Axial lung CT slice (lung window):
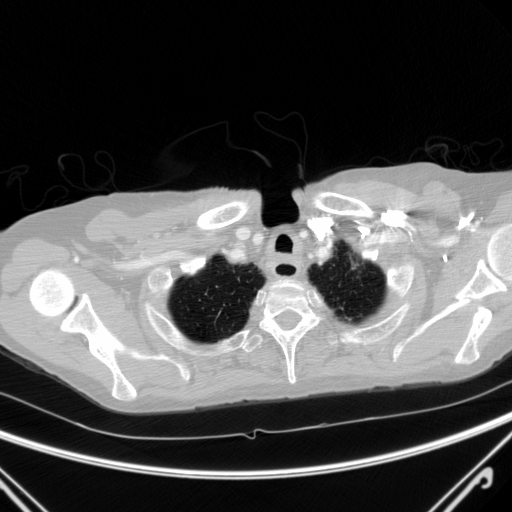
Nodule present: no